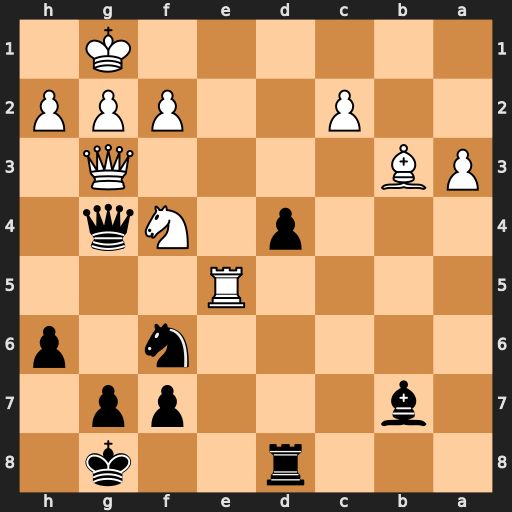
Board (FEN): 3r2k1/1b3pp1/5n1p/4R3/3p1Nq1/PB4Q1/2P2PPP/6K1
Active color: b
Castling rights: -
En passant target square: -
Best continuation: Qd1+ Re1 Qxe1#